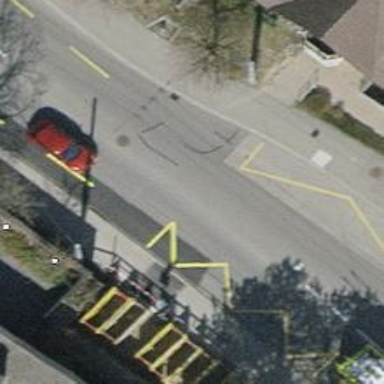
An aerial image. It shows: Bus stop for trolleybuses with designated stop position.